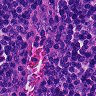
Metastatic tissue present: no